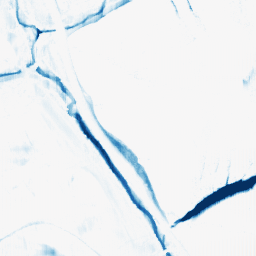
Category: morphological
Decomposition family: morphological_rect
Decomposition parameters: operation: closing
width: 5
height: 20
Upsampling method: fft_zeropad
Upsampling parameters: scale: 4
Upsampling scale: 4